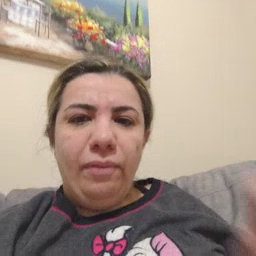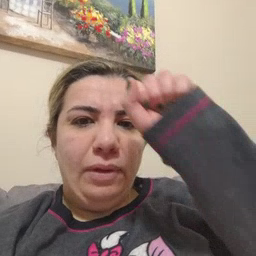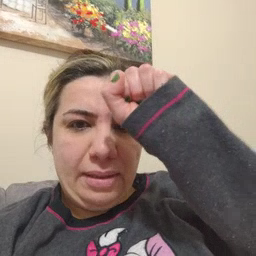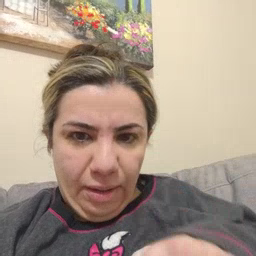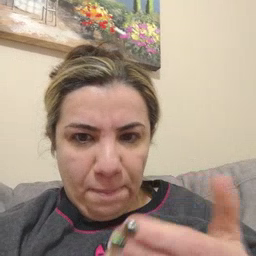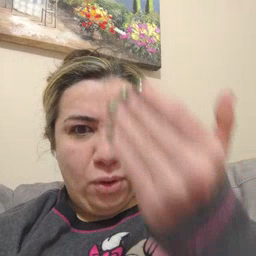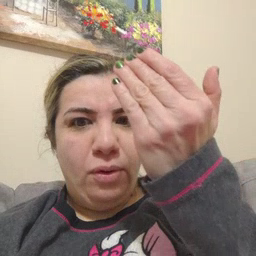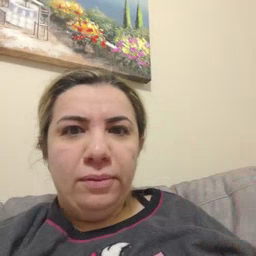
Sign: mitten